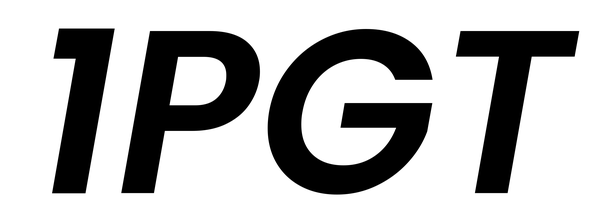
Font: Poppins-SemiBoldItalic